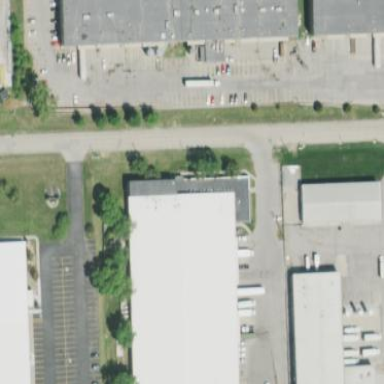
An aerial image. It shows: Industrial building.